Interaction volume radius: 10 \u00c5
Interaction volume height: 20 \u00c5
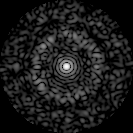
Disorder parameter: 0.8376